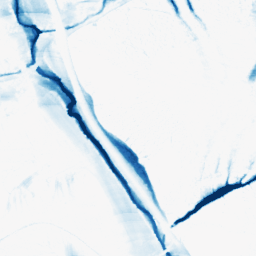
Category: morphological
Decomposition family: morphological_ellipse
Decomposition parameters: operation: closing
width: 10
height: 50
Upsampling method: cubic_mitchell
Upsampling parameters: scale: 4
Upsampling scale: 4